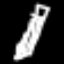
Label: pencil